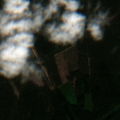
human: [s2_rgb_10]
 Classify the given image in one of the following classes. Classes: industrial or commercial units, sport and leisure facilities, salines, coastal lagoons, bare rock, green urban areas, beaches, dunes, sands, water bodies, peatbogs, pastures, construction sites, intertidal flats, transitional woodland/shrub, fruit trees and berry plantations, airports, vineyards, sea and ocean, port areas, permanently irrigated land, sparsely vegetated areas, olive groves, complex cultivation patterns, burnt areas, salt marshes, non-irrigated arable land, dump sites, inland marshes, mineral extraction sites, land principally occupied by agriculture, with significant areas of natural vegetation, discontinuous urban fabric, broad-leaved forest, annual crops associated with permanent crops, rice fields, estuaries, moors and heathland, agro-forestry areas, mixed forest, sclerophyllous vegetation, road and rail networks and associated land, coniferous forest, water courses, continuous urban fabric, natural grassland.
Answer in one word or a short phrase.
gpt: coniferous forest, mixed forest